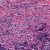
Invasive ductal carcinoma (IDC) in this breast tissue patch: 0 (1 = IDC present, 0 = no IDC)